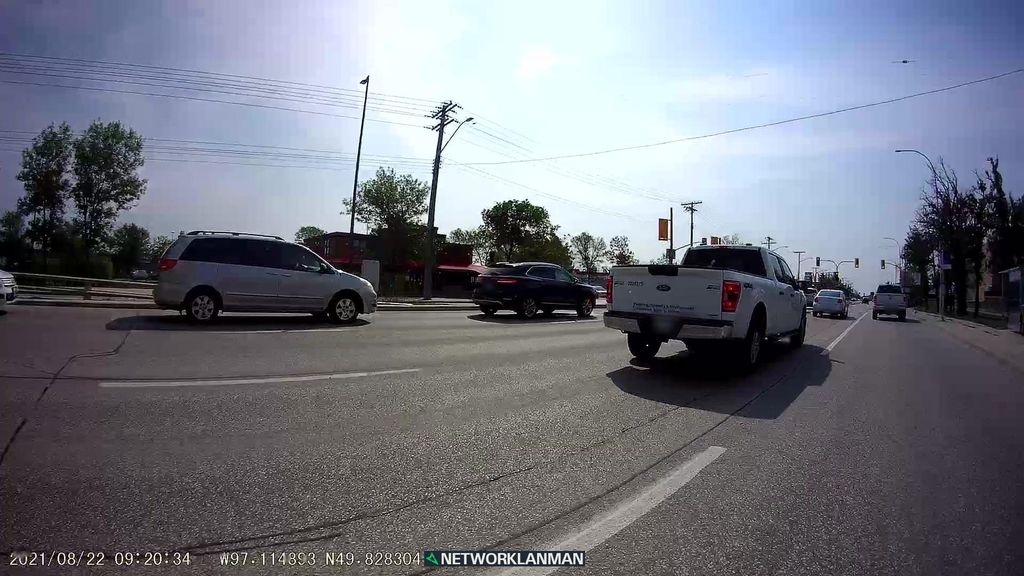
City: winnipeg